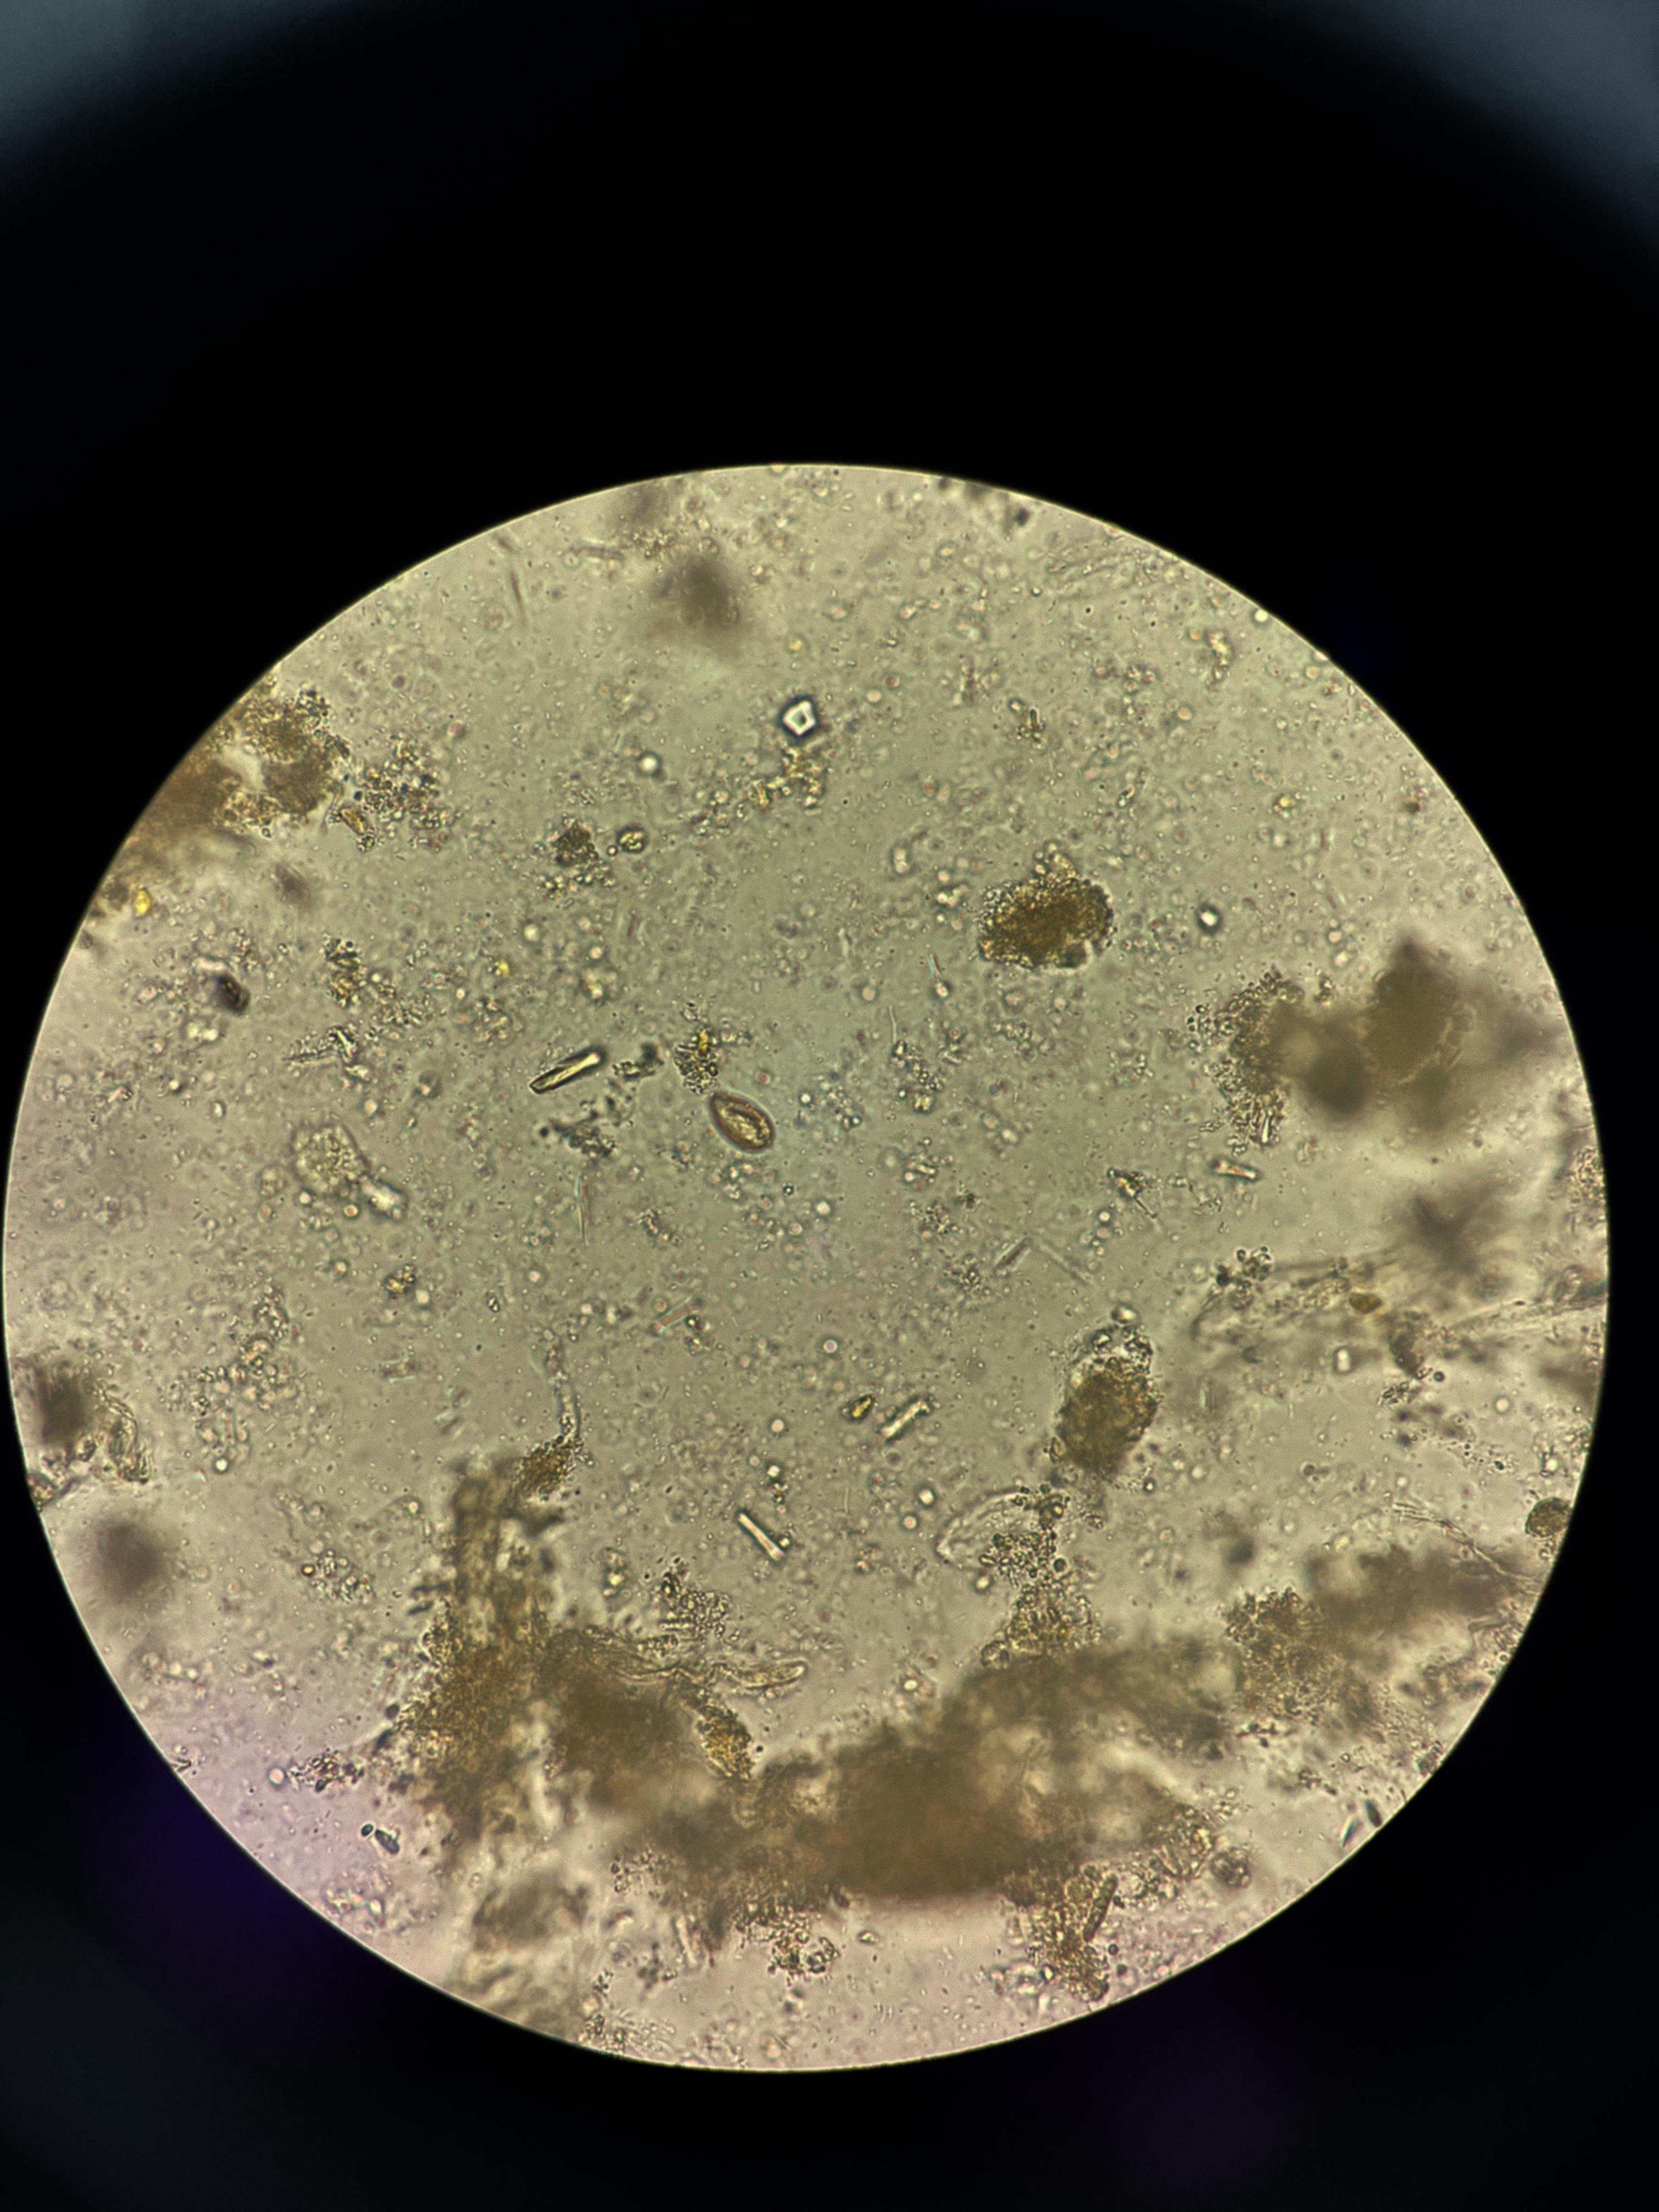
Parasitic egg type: Opisthorchis viverrine